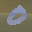
Label: 0